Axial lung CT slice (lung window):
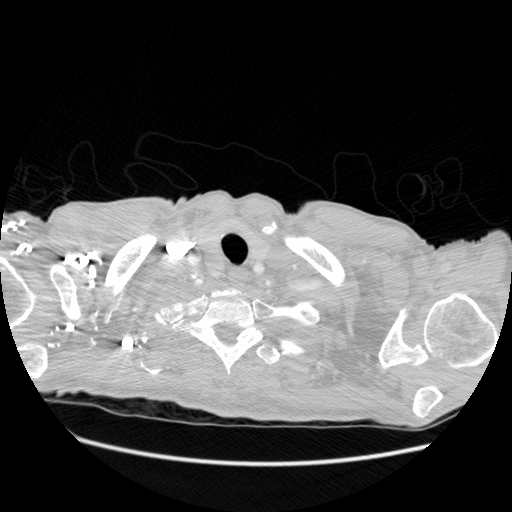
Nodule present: no